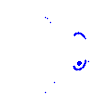
Particle: kaon